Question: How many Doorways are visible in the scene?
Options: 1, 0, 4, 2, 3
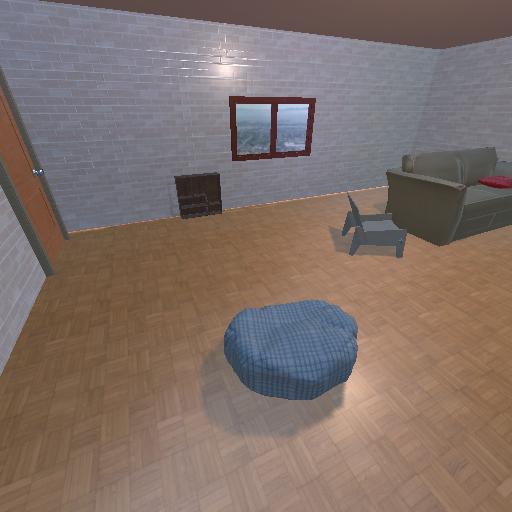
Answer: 1